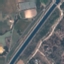
Land use / land cover class: River